Aerial crown-view tile of a tropical tree (Barro Colorado Island, Panama), acquired 20250217:
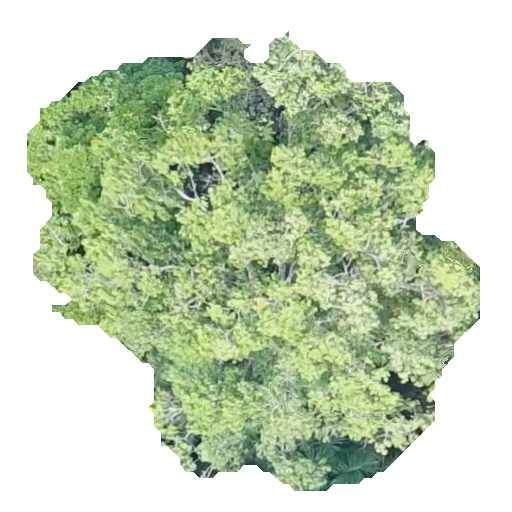
Species: Ocotea leptobotra
GBIF accepted scientific name: Ocotea leptobotra
Crown area: 211.278 m²